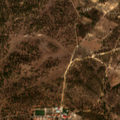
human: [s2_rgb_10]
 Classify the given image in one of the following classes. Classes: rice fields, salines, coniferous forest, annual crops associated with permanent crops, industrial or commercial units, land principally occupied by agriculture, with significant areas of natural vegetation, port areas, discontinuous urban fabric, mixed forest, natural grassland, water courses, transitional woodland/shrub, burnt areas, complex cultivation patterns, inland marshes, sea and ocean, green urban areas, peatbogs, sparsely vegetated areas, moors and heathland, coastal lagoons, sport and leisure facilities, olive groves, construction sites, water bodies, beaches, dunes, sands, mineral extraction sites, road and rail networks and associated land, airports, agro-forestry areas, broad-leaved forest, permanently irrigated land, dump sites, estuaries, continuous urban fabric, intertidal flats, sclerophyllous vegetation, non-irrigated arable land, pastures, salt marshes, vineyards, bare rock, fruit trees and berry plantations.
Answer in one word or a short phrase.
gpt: olive groves, complex cultivation patterns, agro-forestry areas